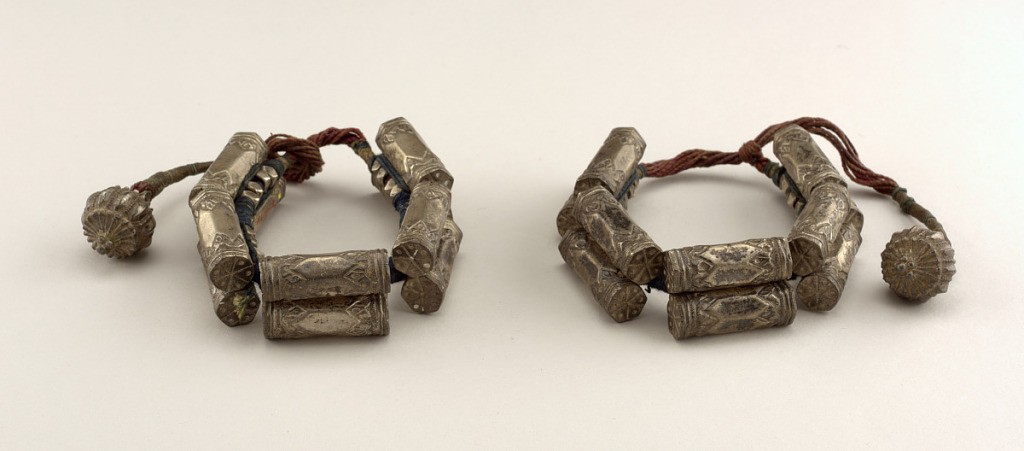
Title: Pair of anklets
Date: probably 19th century
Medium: Silver
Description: Pair of silver anklets. Five cartridge shapes, with decorative balls, on cord.